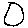
Label: circle